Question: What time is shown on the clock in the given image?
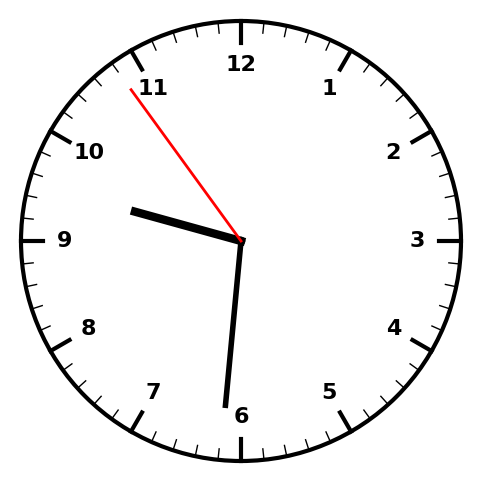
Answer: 09:30:54